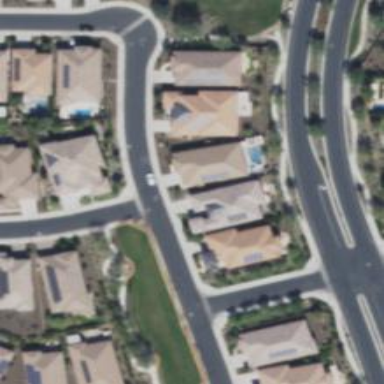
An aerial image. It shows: Asphalt road in residential area.